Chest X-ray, AP view. Patient: 27 years old, sex F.
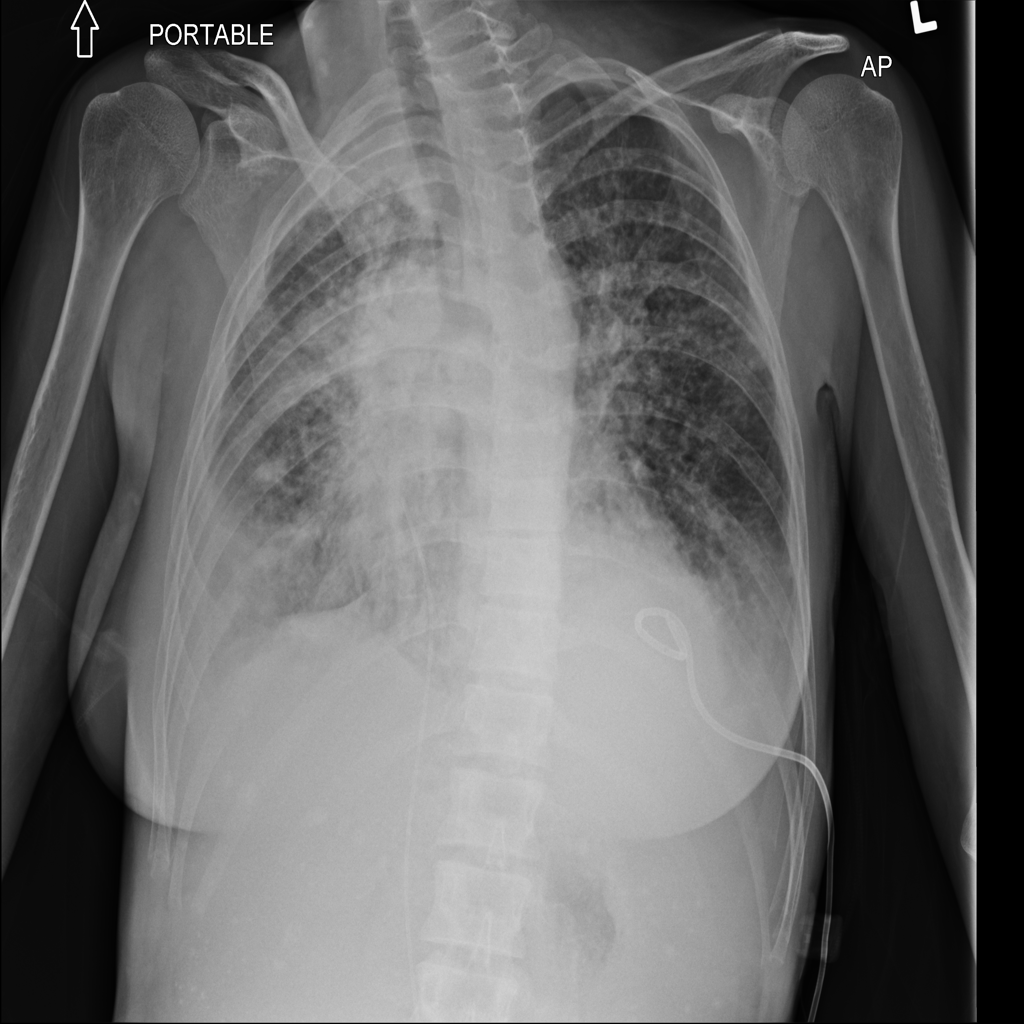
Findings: Infiltration, Mass, Pleural_Thickening